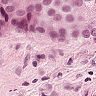
Metastatic tissue present: yes